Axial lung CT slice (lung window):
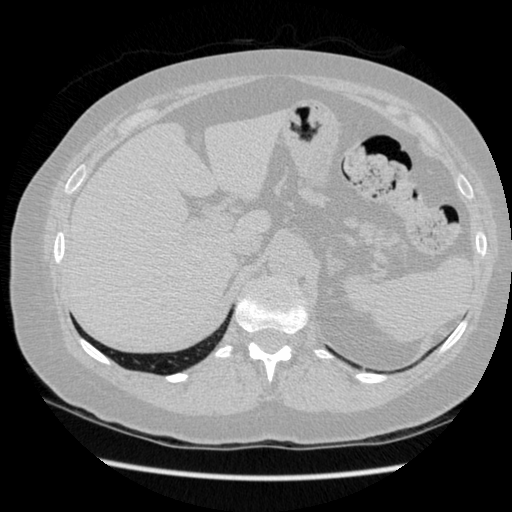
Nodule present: no